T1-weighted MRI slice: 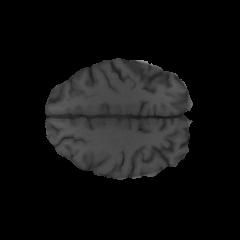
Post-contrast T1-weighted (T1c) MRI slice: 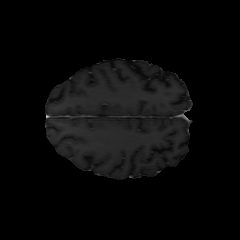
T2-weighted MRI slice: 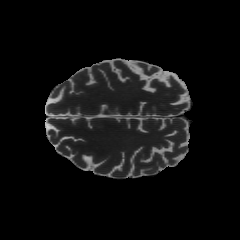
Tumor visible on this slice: no